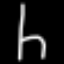
Label: chair